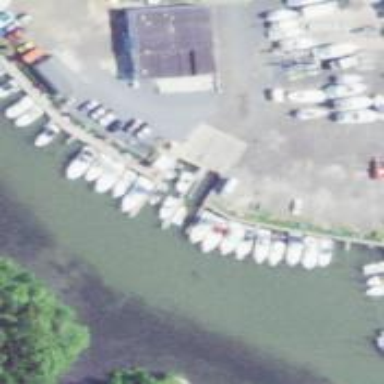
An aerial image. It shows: Slipway on leisure land.